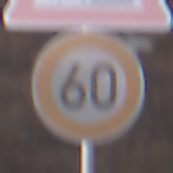
Verkehrszeichen: Geschwindigkeit60
Zusatzzeichen oben: Arbeitsstelle
Umgebung: Outdoor, Suburban
Tageszeit: SunriseSunset
Wetter: PartlyCloudy
Licht: Natural
Jahreszeit: NotSpecified
Kontrast: LowContrast